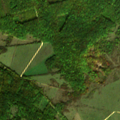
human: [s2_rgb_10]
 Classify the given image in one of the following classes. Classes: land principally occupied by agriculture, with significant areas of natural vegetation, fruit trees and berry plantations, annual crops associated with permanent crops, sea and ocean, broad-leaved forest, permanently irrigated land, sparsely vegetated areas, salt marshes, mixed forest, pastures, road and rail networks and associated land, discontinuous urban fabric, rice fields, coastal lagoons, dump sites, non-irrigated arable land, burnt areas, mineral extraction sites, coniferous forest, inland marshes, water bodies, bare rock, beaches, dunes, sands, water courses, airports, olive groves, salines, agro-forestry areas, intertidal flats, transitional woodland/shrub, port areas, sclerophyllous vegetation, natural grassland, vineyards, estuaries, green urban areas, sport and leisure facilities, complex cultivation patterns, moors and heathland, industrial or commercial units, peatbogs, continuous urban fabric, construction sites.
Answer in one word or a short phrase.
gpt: pastures, land principally occupied by agriculture, with significant areas of natural vegetation, broad-leaved forest